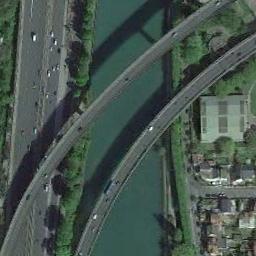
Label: bridge